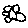
Label: flower